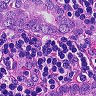
Metastatic tissue present: yes